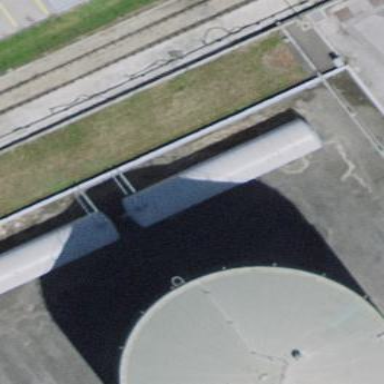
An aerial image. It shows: Storage tank that is man-made.